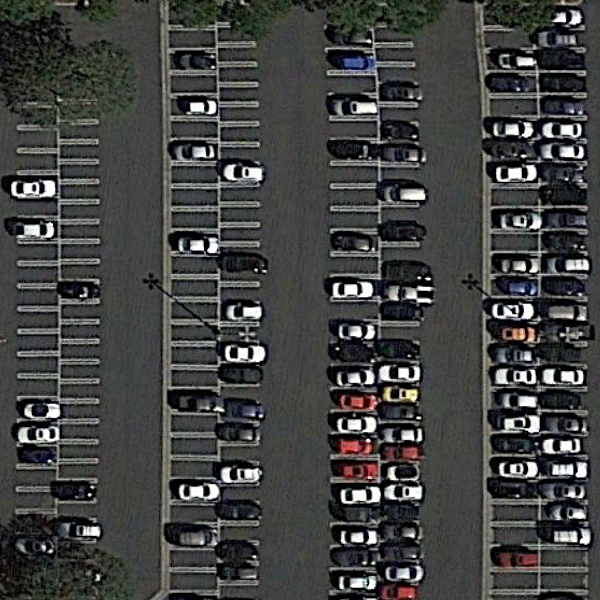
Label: Parking